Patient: sex M, age 45
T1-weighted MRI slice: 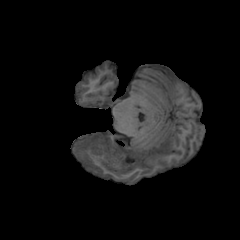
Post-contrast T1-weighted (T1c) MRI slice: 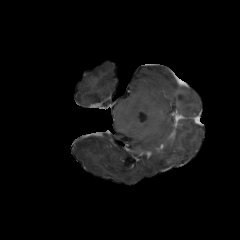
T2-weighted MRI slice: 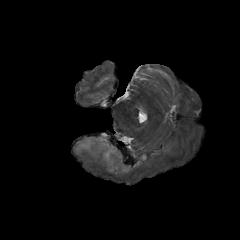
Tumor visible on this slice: yes
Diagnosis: Astrocytoma, IDH-mutant
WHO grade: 2